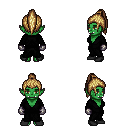
a pixel art fantasy rpg character, female body template, orc, green skin, gray robe, teal pants, blonde long topknot hairstyle, metal gloves, black shoes, four views (front, back, left, right), 2x2 character sprite sheet, small pixel art, hard edges, no anti-aliasing